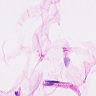
Metastatic tissue present: no